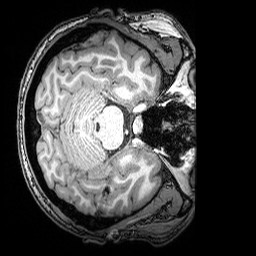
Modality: T1w
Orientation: axial
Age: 22
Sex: male
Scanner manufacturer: siemens
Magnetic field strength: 3 T
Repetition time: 2.53 s
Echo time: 0.00388 s